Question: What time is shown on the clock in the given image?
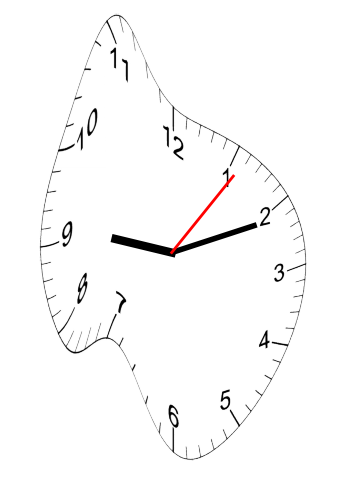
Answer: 09:11:06